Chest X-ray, PA view. Patient: 30 years old, sex M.
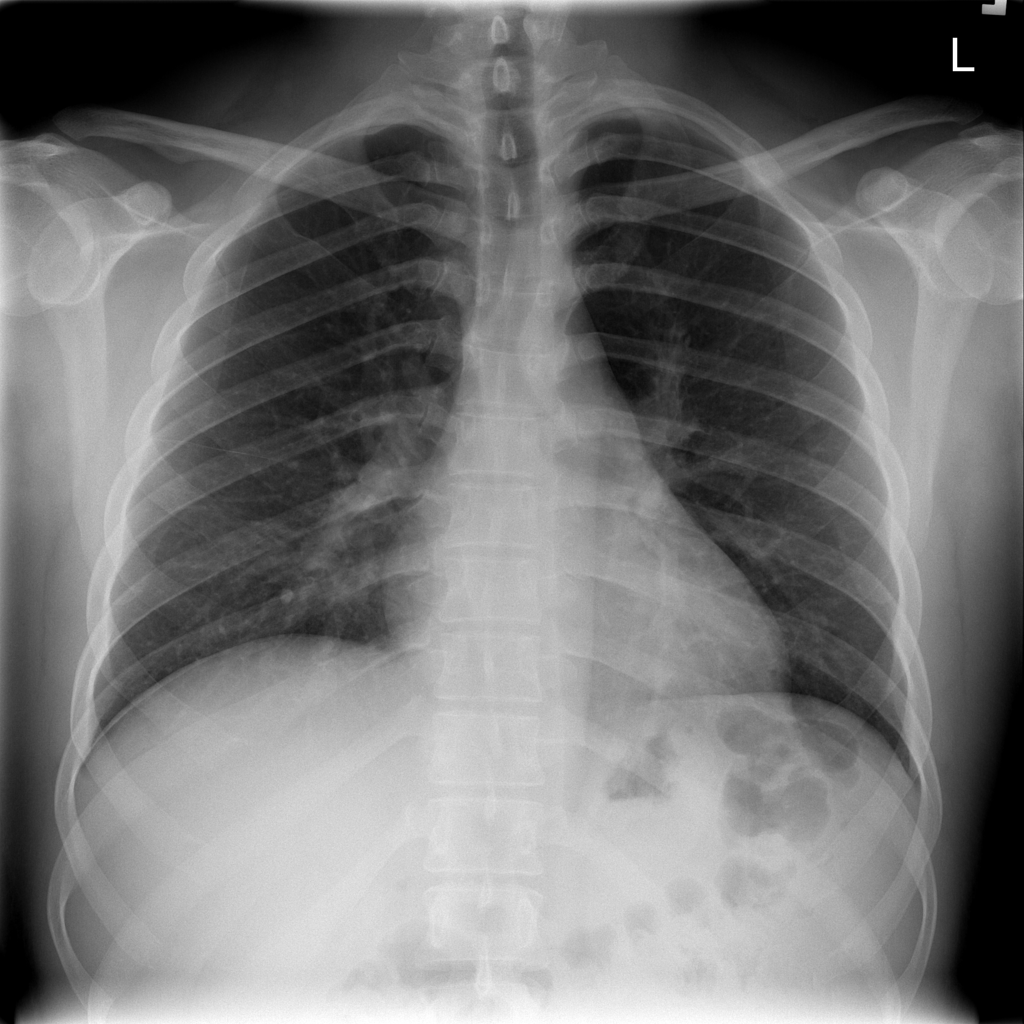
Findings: No Finding